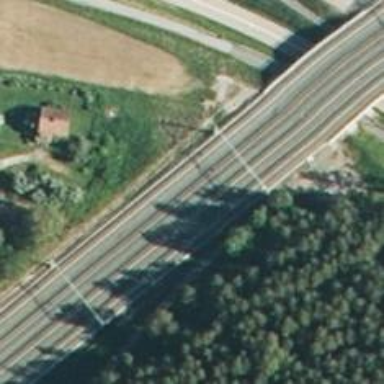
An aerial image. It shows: Railway with continuous electrified contact lines.